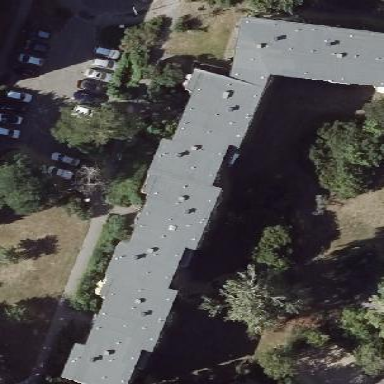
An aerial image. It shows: View of apartment building.